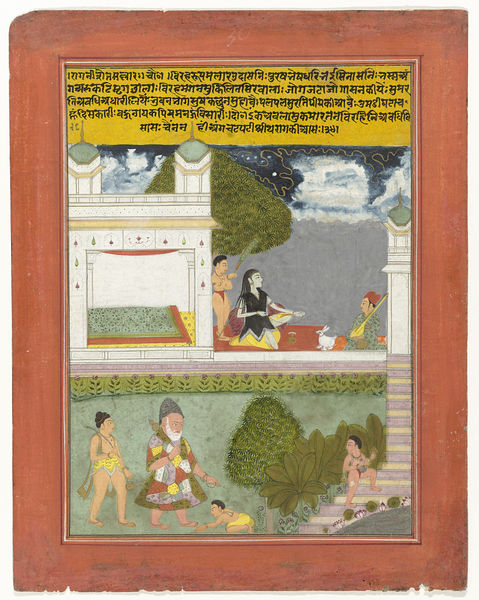
Titel: Set Malar-ragini
Standort: Amsterdam
Institution: Rijksmuseum
Schlagwörter: architecture, hat, king, men, palace, people, red, stairs, steps, sword, white, women, carpet, green, old, robe, woman, yellow, pink, rug, cloud, clouds, man, naked, sky, tree, building, girl, house, orange, tower, trees, boy, child, grass, bushes, garden, night, plants, drawing, castle, color, illustration, beard, old man, letters, children, park, royal, instrument, music, temple, gardens, colors, musician, religion, animal, bush, god, book, vegetation, baby, asian, spire, shrubs, nacht, kids, mittelalter, arabic, script, islam, bible, kneeling, page, arab, eastern, indian, oriental, indien, comic, border, towers, text, india, teppich, words, guitar, manuscript, asien, servants, kneel, berge, tafel, royals, asia, elder, arabian, rabbit, drawig, worship, middle east, rugs, kings, götter, childrens, hindu, thai, hindi, crawling, far east, pink', indisch, karma sutra, manuscrip, sanscrit, neeling, bilderbuch, sutra